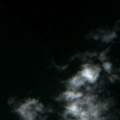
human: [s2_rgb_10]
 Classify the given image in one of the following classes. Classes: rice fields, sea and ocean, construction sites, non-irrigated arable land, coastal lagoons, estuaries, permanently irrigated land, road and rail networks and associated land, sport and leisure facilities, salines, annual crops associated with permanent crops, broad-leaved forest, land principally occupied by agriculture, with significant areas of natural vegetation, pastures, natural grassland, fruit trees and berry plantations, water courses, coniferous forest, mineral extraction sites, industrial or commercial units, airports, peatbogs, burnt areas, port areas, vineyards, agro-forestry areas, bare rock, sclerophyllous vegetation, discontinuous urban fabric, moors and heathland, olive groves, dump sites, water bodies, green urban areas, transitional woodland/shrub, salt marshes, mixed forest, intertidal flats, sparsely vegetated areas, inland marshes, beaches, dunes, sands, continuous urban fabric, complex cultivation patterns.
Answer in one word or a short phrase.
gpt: sea and ocean